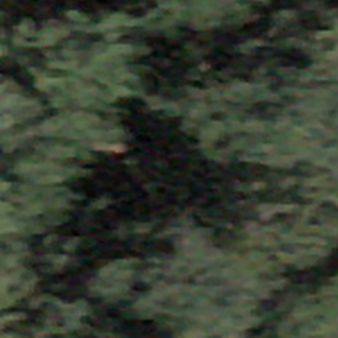
Label: other